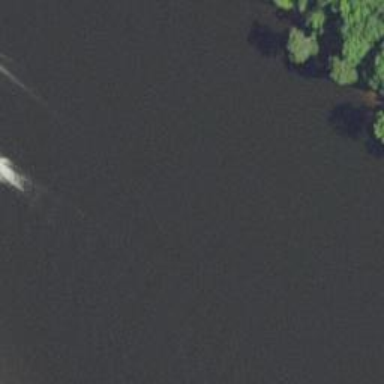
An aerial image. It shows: Beautiful river scene.